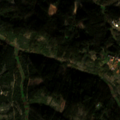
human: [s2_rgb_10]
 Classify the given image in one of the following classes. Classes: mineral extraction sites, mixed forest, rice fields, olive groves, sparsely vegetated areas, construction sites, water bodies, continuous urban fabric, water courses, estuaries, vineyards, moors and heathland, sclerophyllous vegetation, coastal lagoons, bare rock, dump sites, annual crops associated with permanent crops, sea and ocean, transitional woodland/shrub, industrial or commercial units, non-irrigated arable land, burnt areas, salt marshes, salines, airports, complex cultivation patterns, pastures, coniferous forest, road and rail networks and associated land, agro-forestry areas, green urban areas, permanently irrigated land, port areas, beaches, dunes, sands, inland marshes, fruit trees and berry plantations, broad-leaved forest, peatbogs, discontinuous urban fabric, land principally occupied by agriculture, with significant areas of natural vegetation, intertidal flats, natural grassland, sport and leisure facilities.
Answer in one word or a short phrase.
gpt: olive groves, complex cultivation patterns, land principally occupied by agriculture, with significant areas of natural vegetation, mixed forest